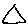
Label: triangle